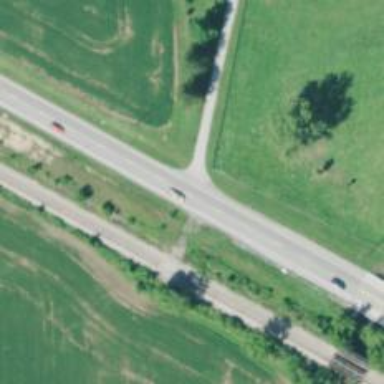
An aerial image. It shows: Primary highway.